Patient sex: M
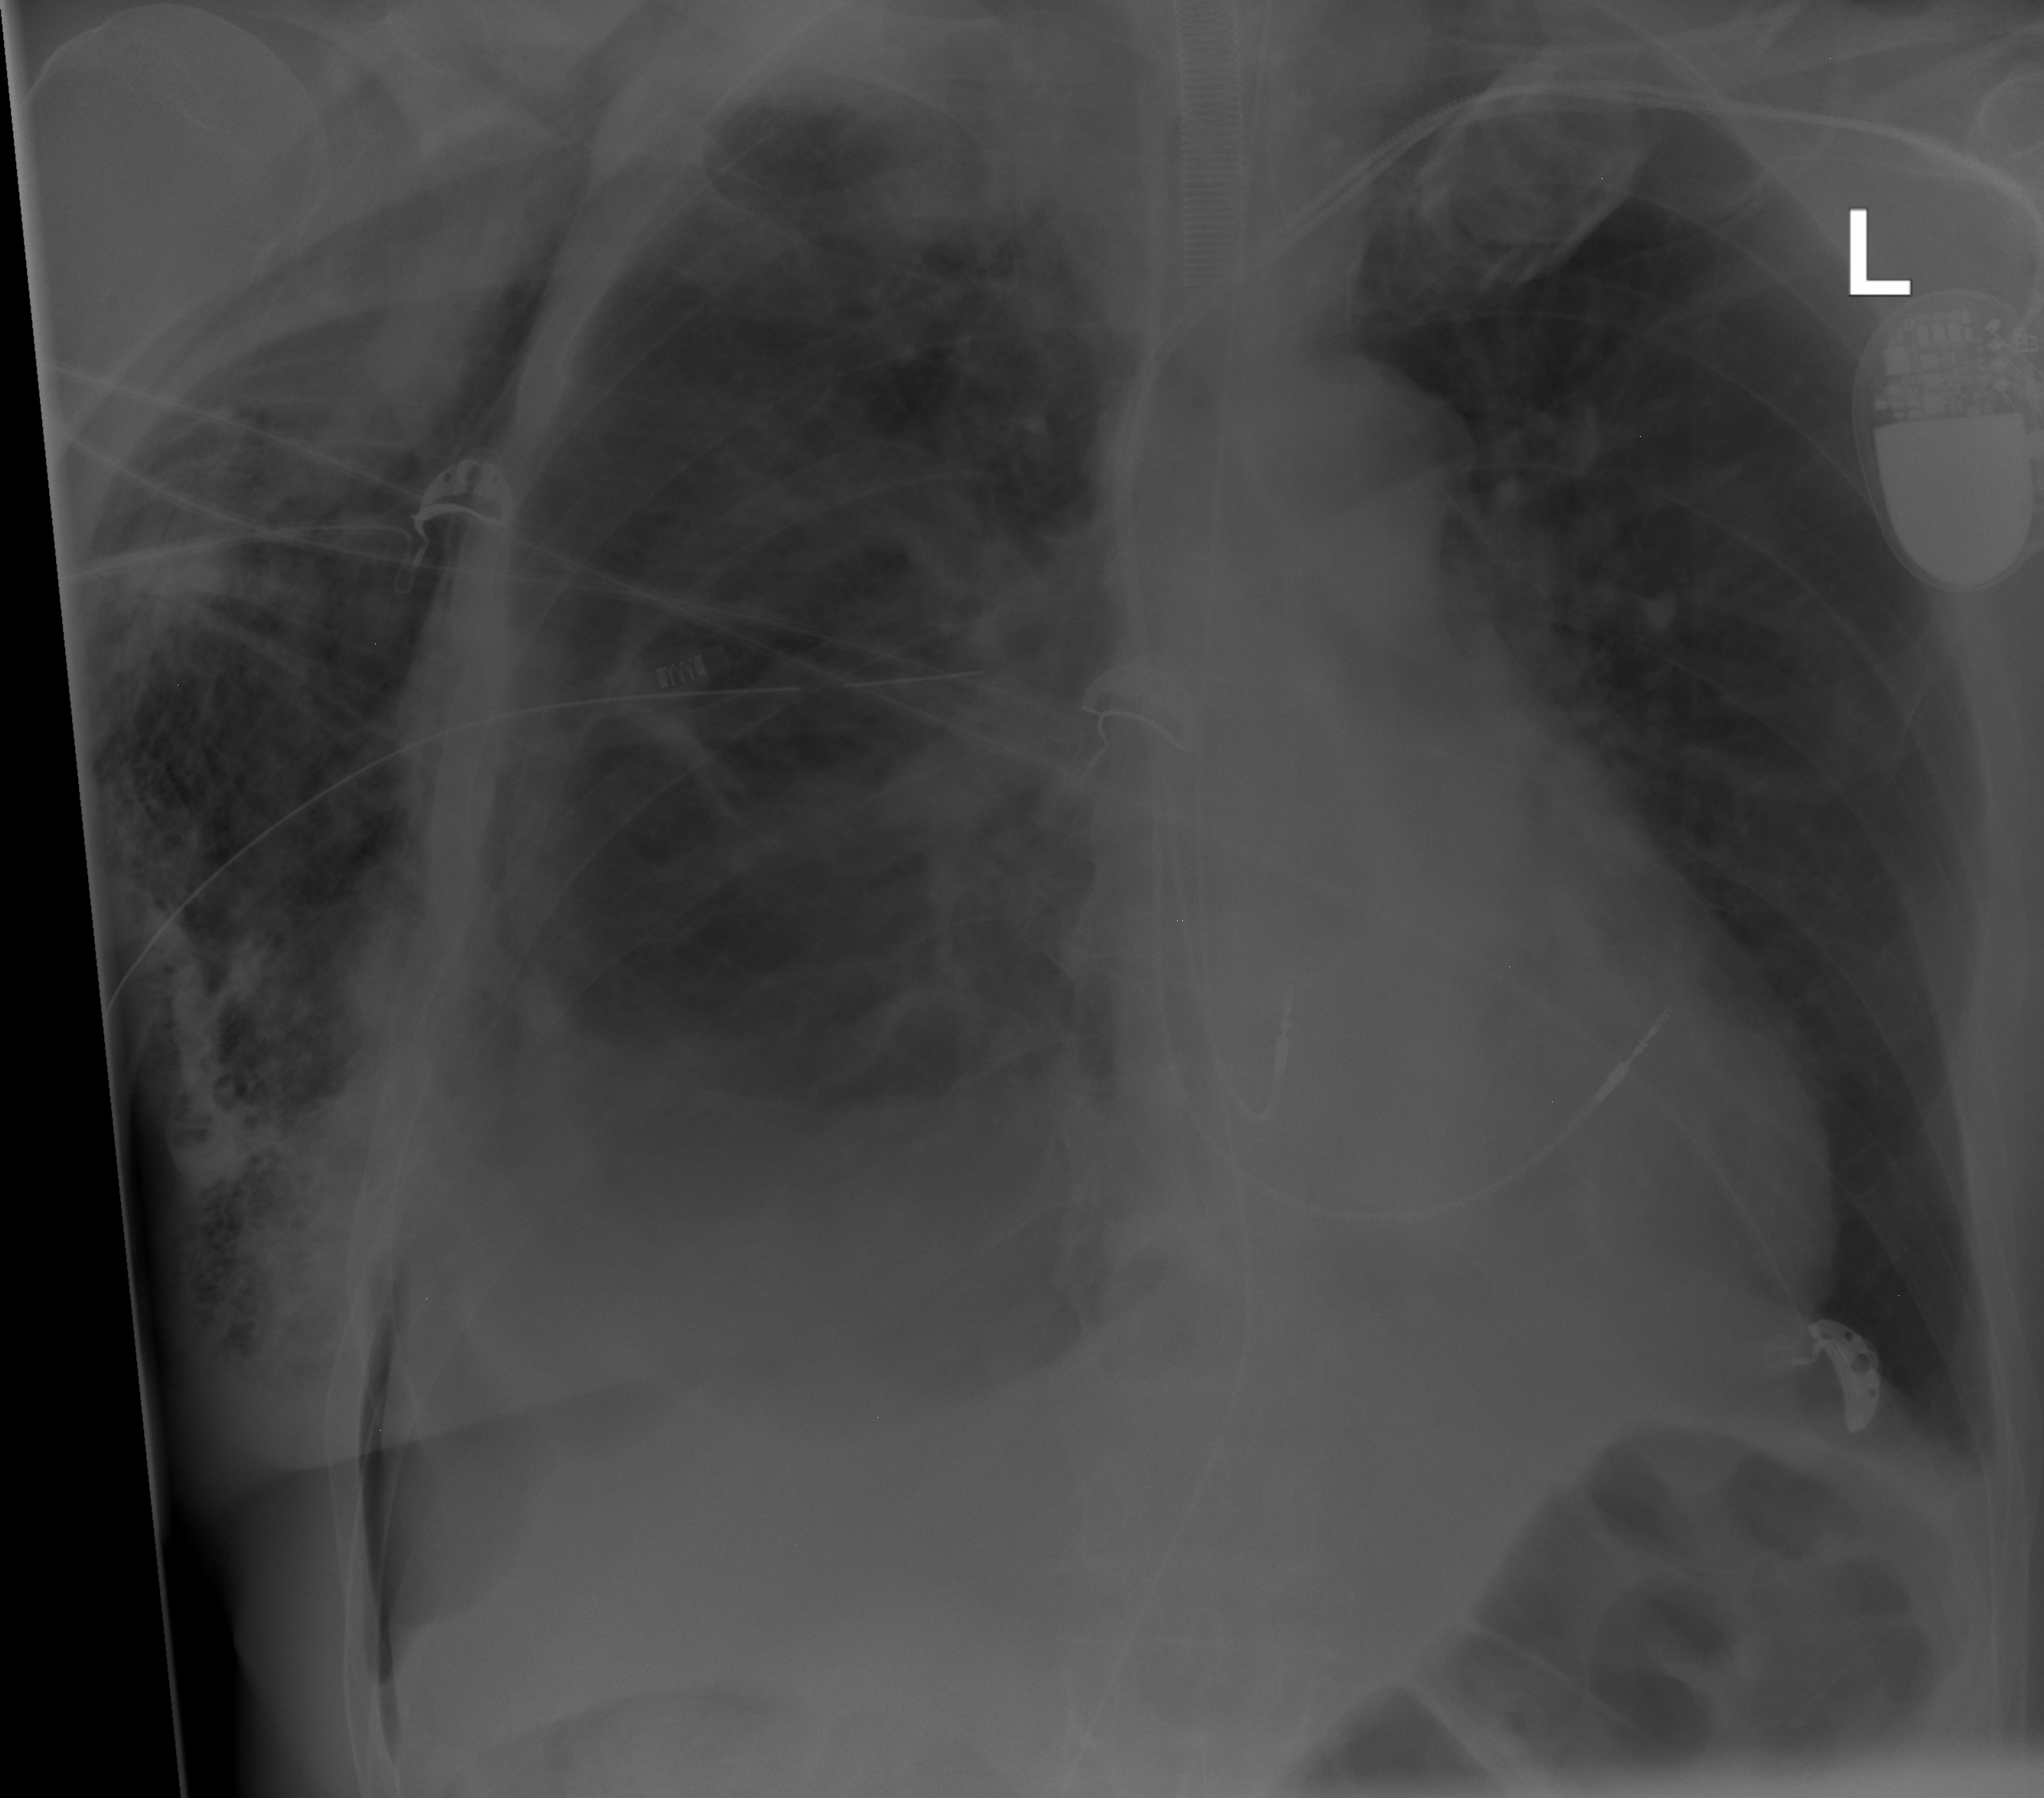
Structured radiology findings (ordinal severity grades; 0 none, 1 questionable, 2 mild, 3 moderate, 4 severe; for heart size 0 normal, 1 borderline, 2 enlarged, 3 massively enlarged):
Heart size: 1
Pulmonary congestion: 0
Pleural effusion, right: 2
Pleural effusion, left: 0
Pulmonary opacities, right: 0
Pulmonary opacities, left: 0
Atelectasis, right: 2
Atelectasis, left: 0